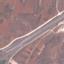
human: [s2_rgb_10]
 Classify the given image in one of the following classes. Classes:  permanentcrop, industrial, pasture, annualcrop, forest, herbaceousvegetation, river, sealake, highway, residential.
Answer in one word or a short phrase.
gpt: Highway